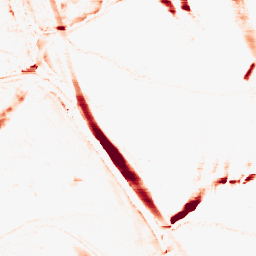
Category: morphological
Decomposition family: morphological_rect
Decomposition parameters: operation: opening
width: 20
height: 5
Upsampling method: cubic_catmull_rom
Upsampling parameters: scale: 4
Upsampling scale: 4